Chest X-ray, PA view. Patient: 34 years old, sex F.
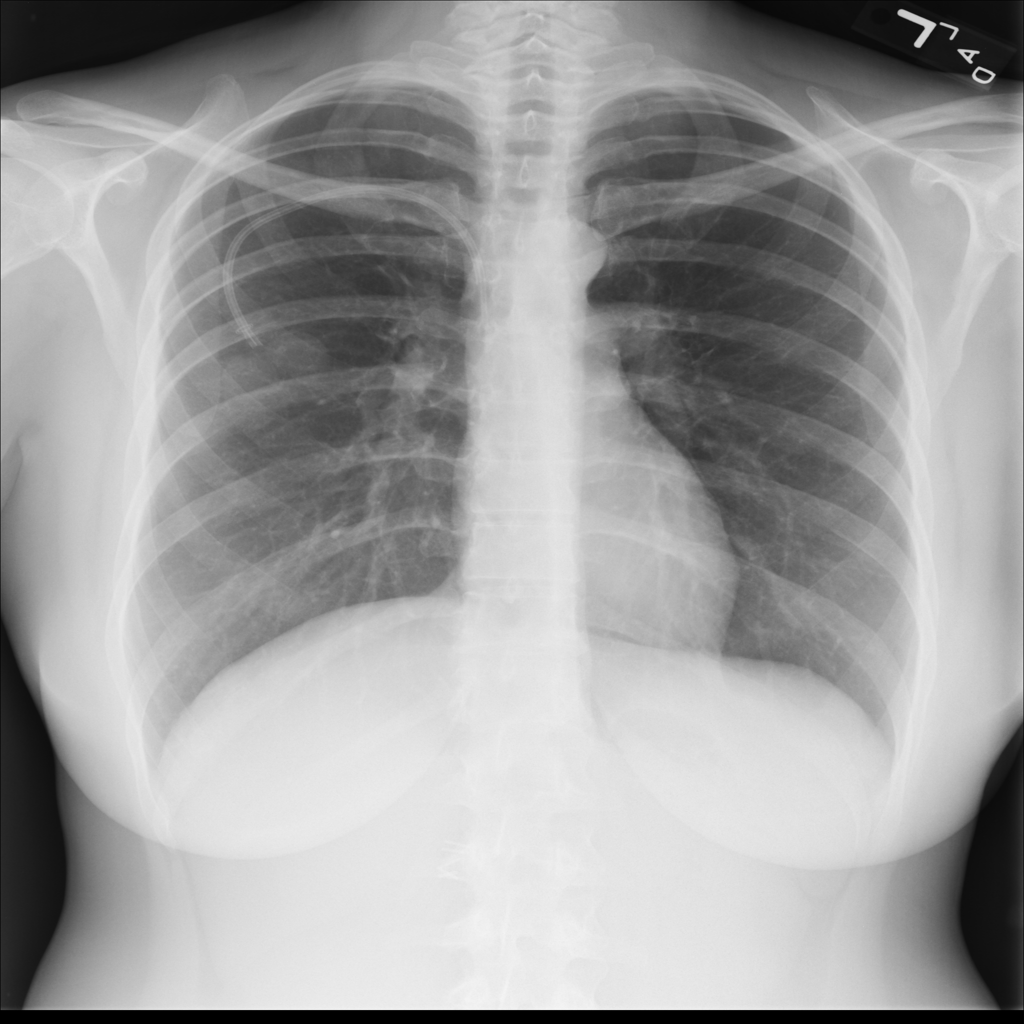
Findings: No Finding